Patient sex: M
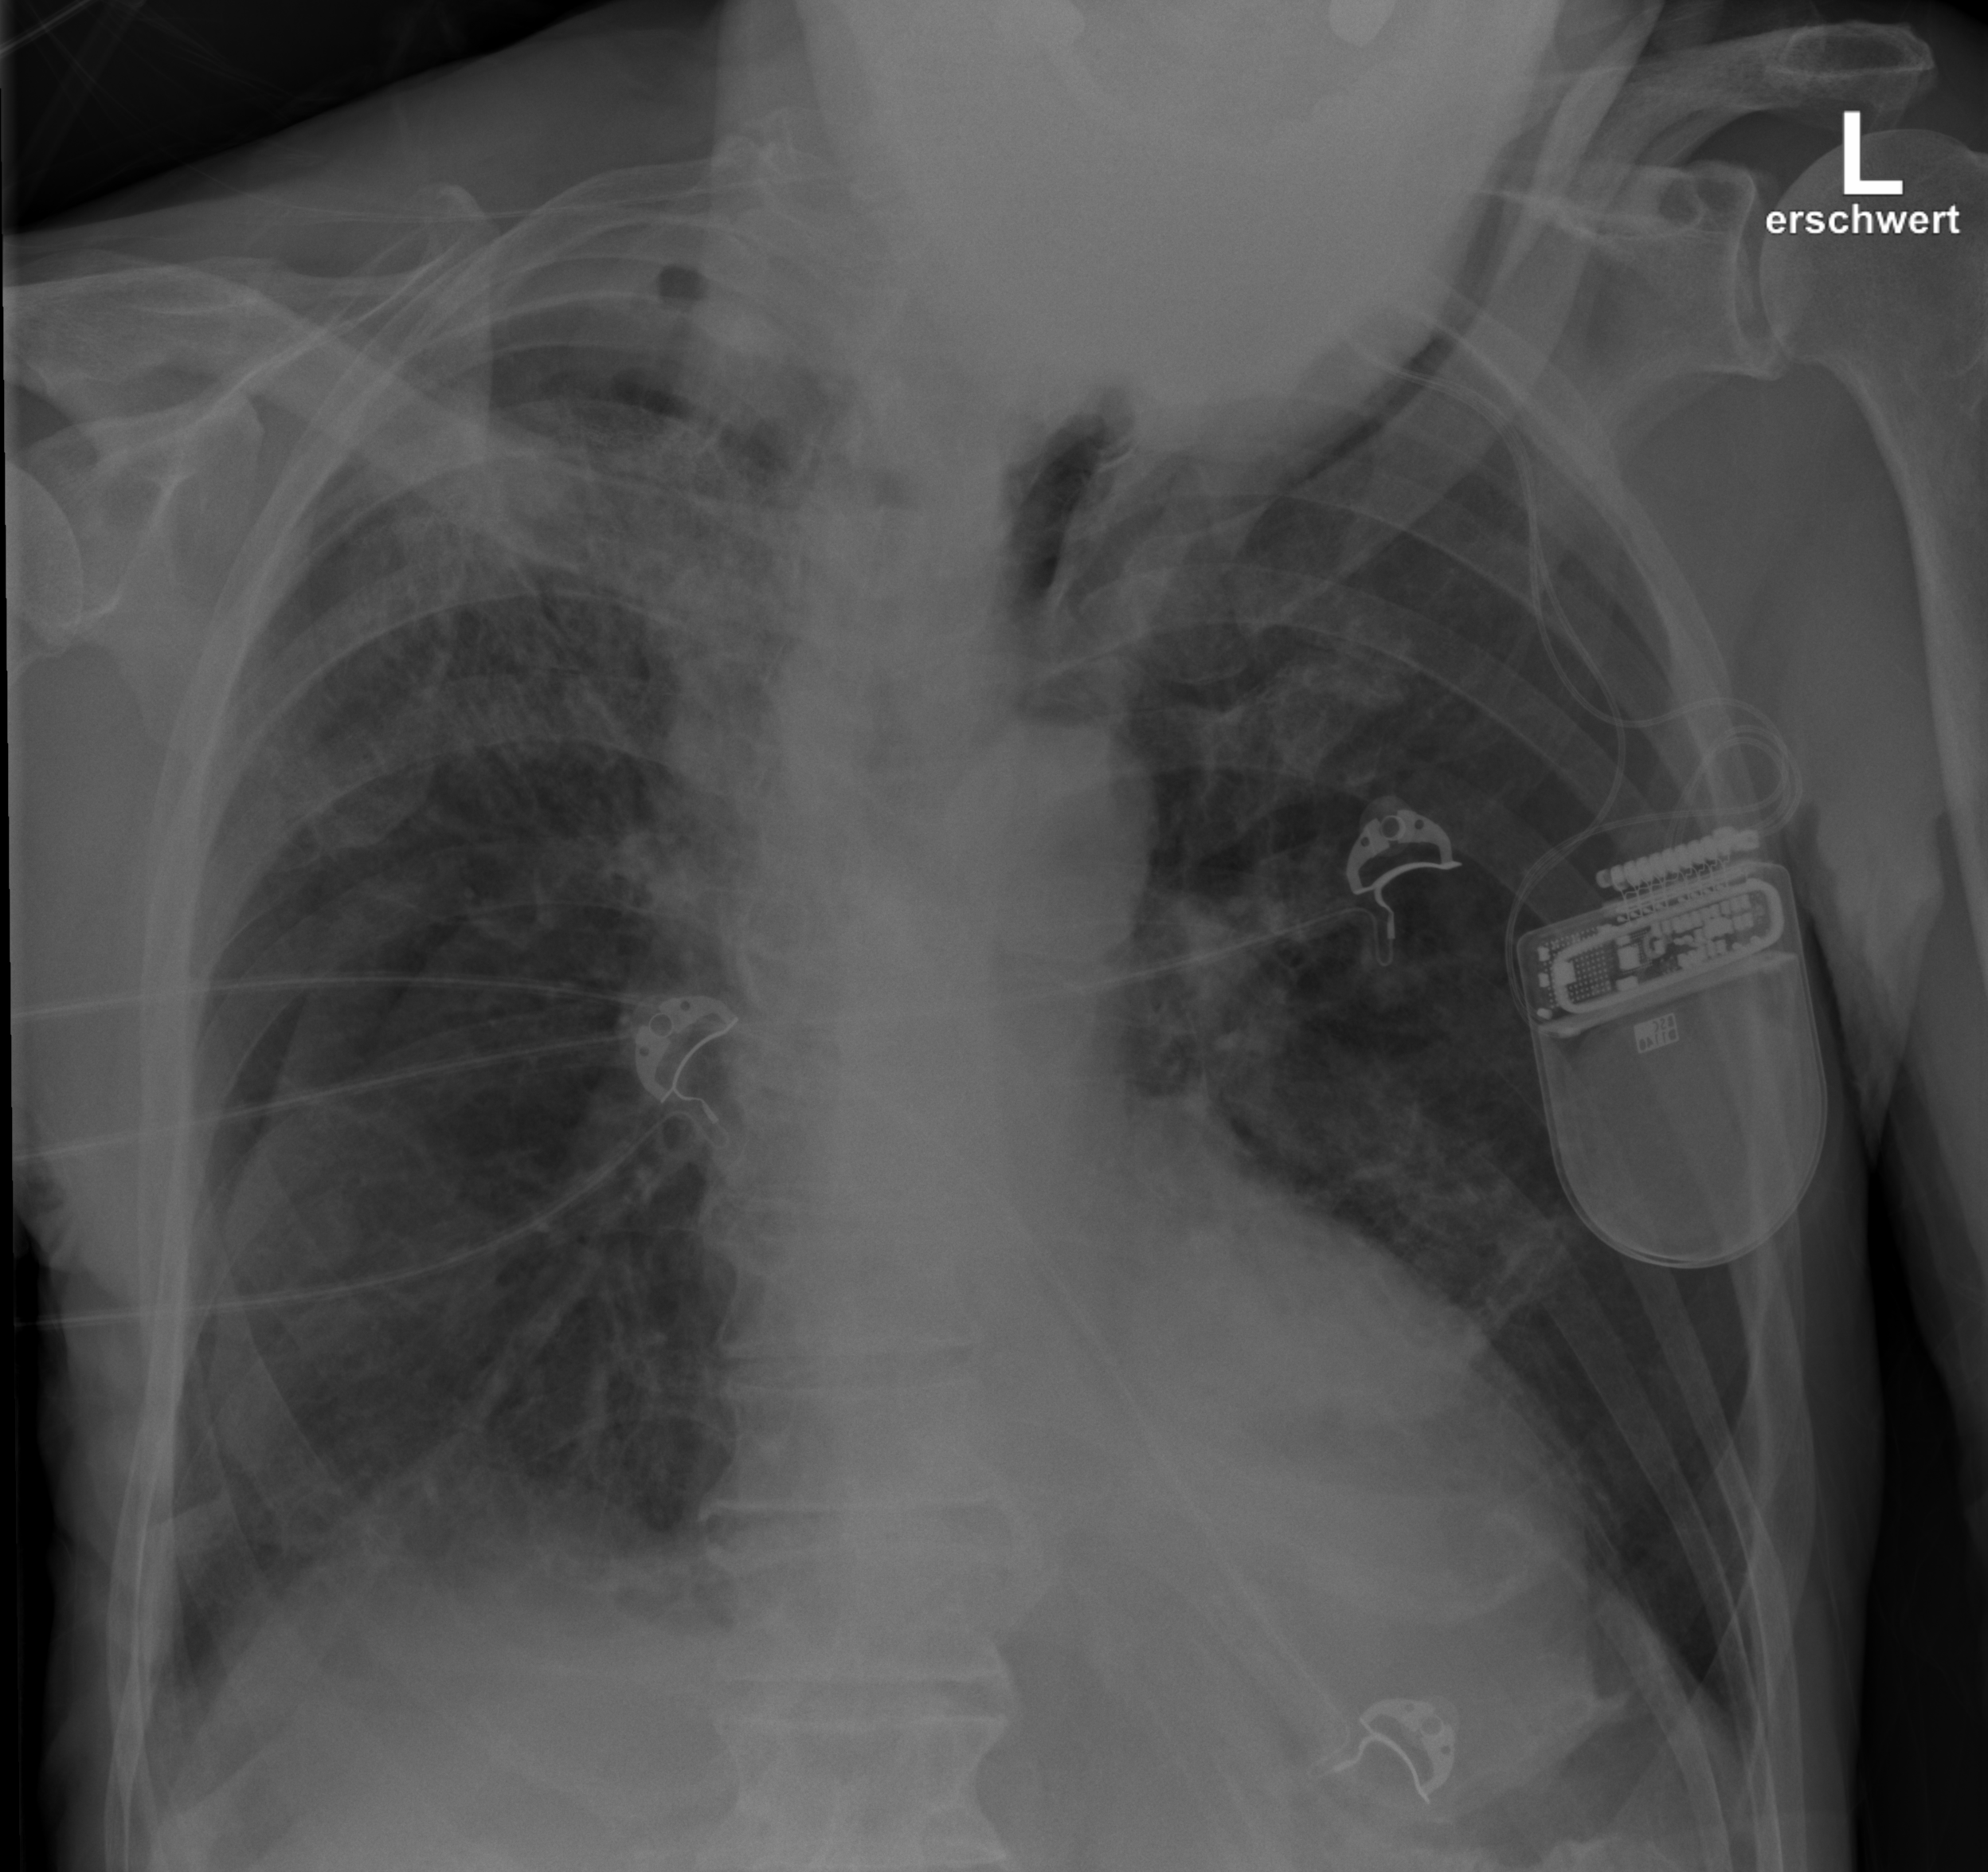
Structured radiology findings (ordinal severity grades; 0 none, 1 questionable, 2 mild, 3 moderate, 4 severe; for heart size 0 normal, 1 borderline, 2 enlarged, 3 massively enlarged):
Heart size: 1
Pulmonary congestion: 2
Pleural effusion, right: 2
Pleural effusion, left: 2
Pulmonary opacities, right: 3
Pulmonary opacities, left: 2
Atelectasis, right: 3
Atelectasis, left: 2